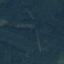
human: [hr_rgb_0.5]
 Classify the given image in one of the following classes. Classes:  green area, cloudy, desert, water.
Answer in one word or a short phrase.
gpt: green area